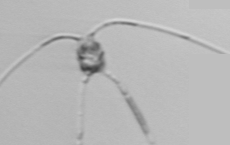
Label: Chaetoceros_peruvianis